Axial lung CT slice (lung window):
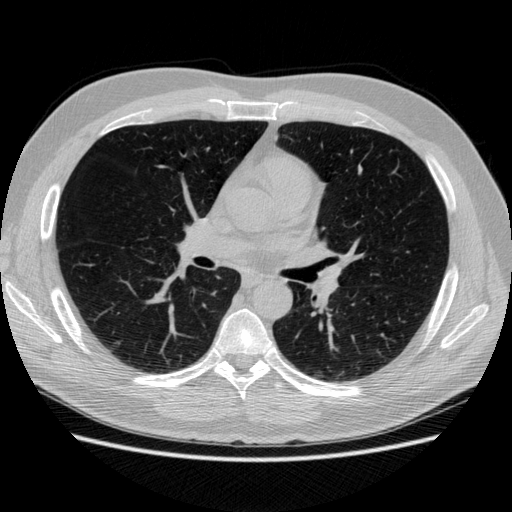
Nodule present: no